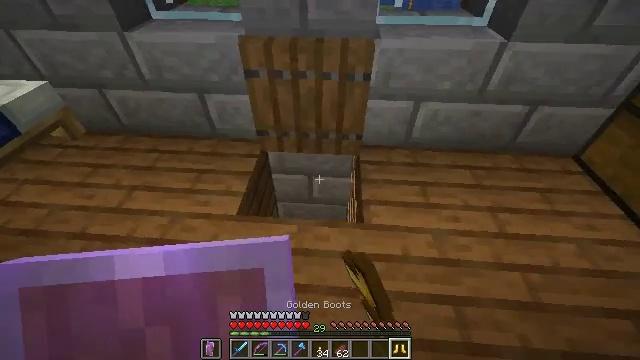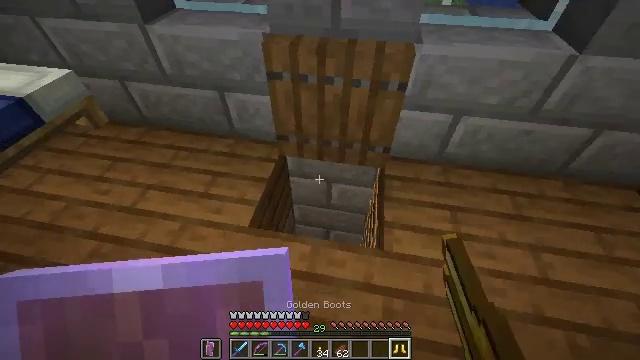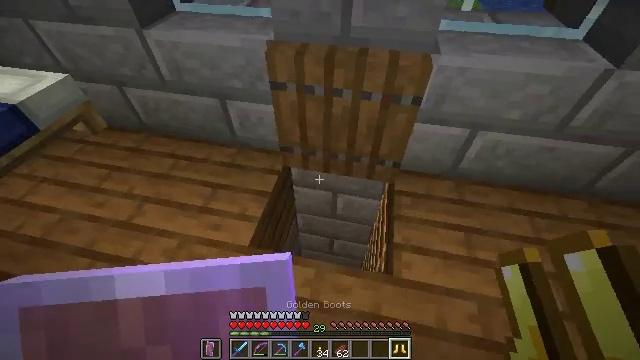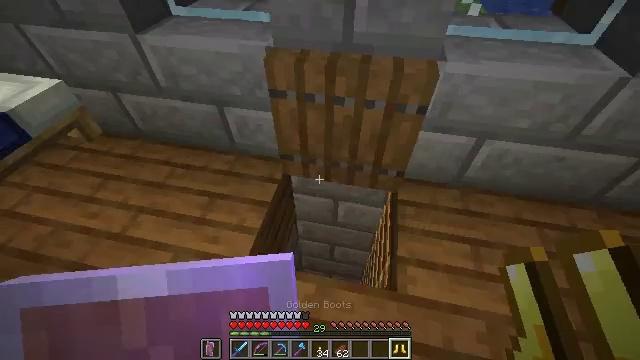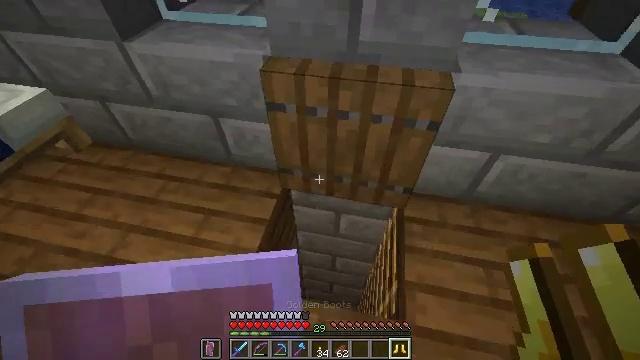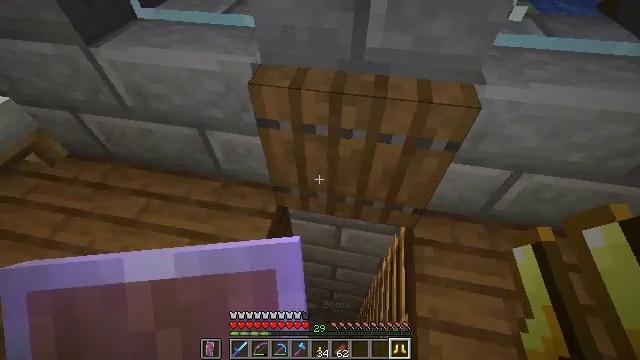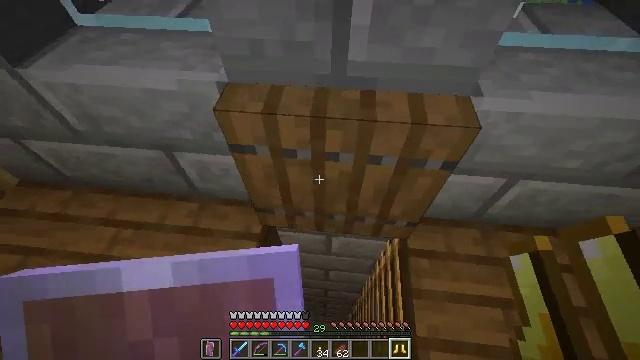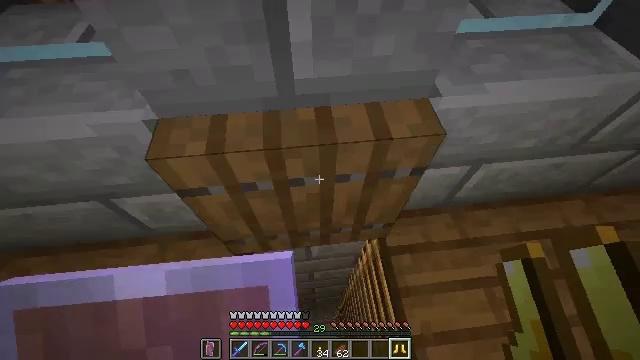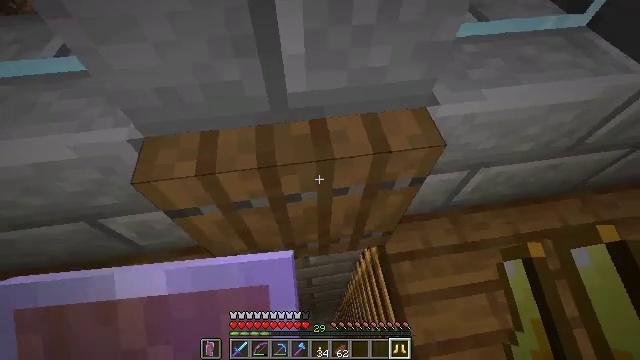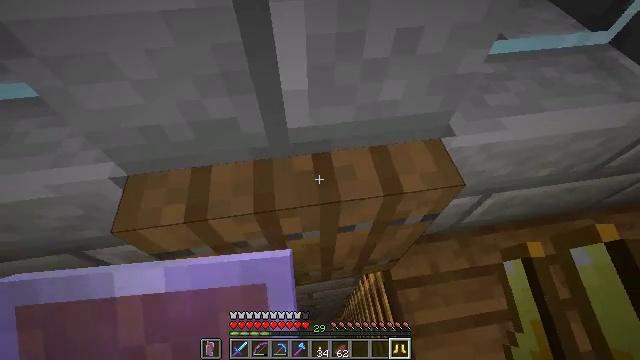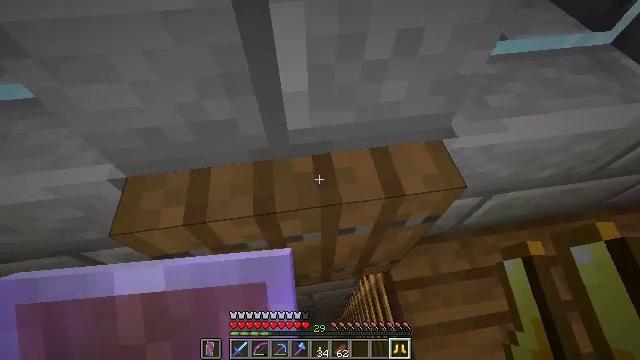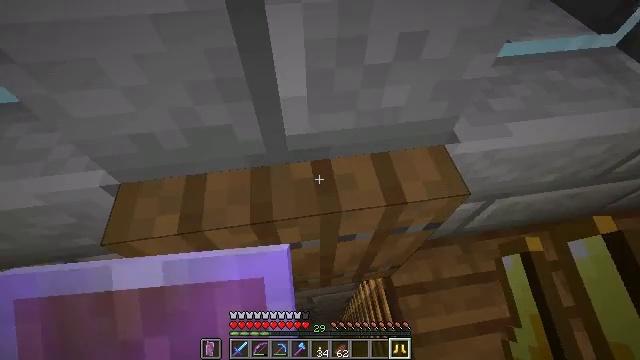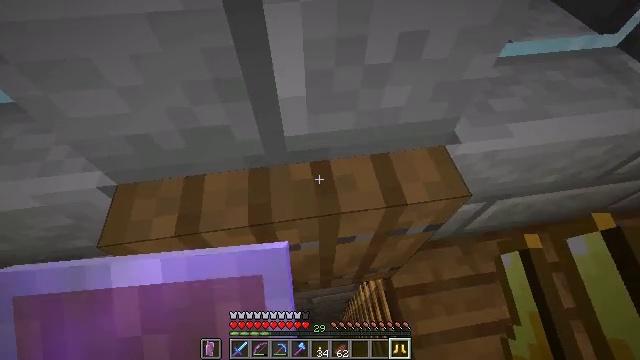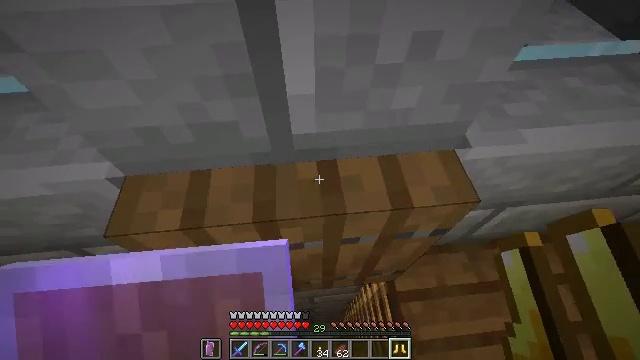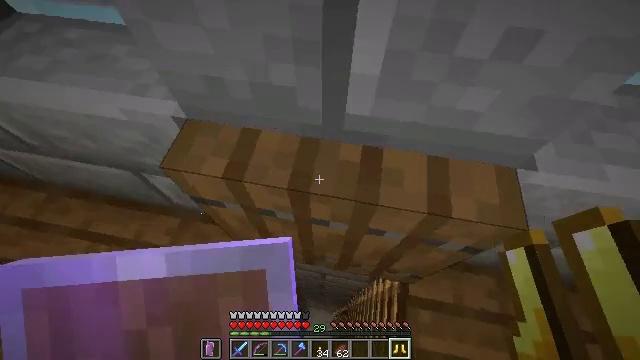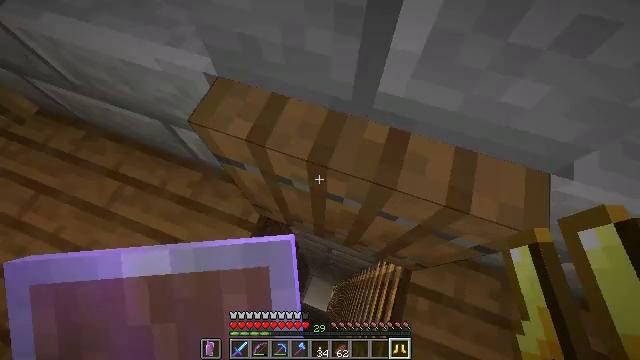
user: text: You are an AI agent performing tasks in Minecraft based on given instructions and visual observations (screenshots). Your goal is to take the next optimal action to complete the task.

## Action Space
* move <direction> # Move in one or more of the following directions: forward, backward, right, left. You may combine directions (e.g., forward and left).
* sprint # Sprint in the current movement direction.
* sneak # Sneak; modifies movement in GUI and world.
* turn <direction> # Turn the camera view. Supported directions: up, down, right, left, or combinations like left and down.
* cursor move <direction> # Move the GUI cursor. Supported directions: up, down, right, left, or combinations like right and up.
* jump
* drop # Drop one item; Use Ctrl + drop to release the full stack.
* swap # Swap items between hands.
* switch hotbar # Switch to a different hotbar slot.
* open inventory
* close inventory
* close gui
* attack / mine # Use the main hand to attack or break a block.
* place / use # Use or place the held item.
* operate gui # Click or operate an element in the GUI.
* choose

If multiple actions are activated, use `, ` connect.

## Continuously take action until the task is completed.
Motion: motion action
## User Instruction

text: Process blaze rods into blaze powder in the crafting area.
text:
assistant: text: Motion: move forward, turn left and down
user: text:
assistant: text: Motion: move forward, turn left
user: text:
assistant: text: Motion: move forward
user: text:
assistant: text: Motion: move forward
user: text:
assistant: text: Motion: move forward, turn down
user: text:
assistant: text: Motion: move forward, turn right and down
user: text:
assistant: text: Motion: move forward, turn right and down
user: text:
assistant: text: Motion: turn right
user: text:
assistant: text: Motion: no_op
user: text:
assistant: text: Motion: no_op
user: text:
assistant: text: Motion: no_op
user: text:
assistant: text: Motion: no_op
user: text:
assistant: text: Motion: turn left
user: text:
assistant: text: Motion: turn left and down
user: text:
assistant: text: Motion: turn left and down
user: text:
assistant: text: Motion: turn left and down
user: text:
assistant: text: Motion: move back
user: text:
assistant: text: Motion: move back, turn left
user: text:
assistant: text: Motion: turn left and up
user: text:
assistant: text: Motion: turn left and down
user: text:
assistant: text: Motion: turn left
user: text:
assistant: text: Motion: no_op
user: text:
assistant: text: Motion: no_op
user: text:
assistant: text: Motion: no_op
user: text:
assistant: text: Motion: no_op
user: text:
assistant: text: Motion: no_op
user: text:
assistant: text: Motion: move right
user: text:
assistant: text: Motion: move right, turn left and down
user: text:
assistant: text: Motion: no_op
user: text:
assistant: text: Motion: move forward, turn left